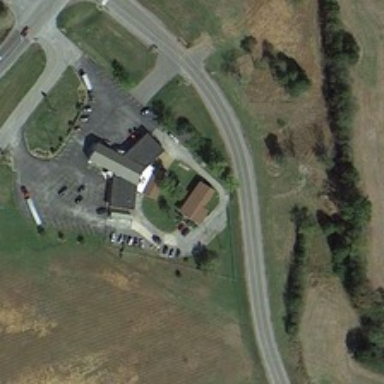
Many meadows and several sparse trees are around a building near a road in a sparse residential area .